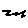
Label: zigzag